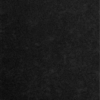
Label: dusty